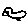
Label: bird